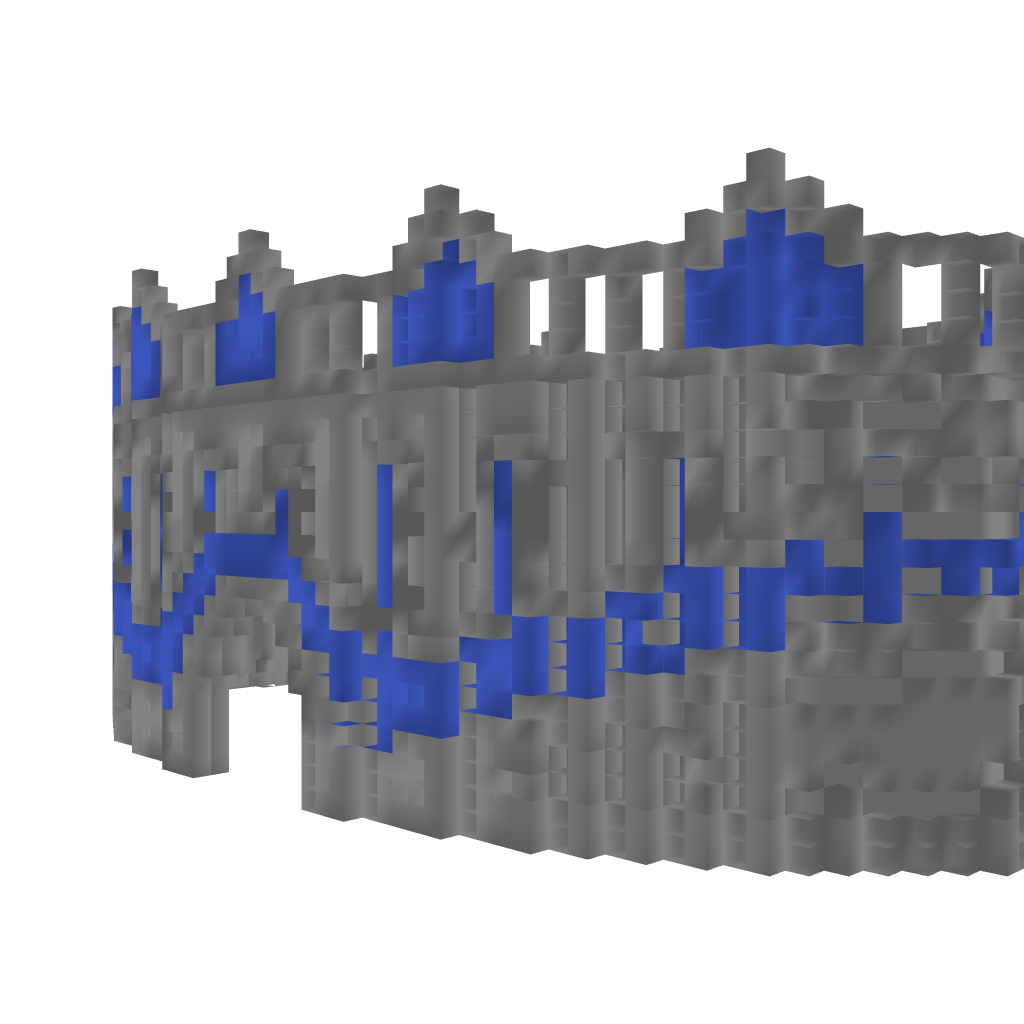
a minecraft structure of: Paul's Structure high quality